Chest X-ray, PA view. Patient: 43 years old, sex M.
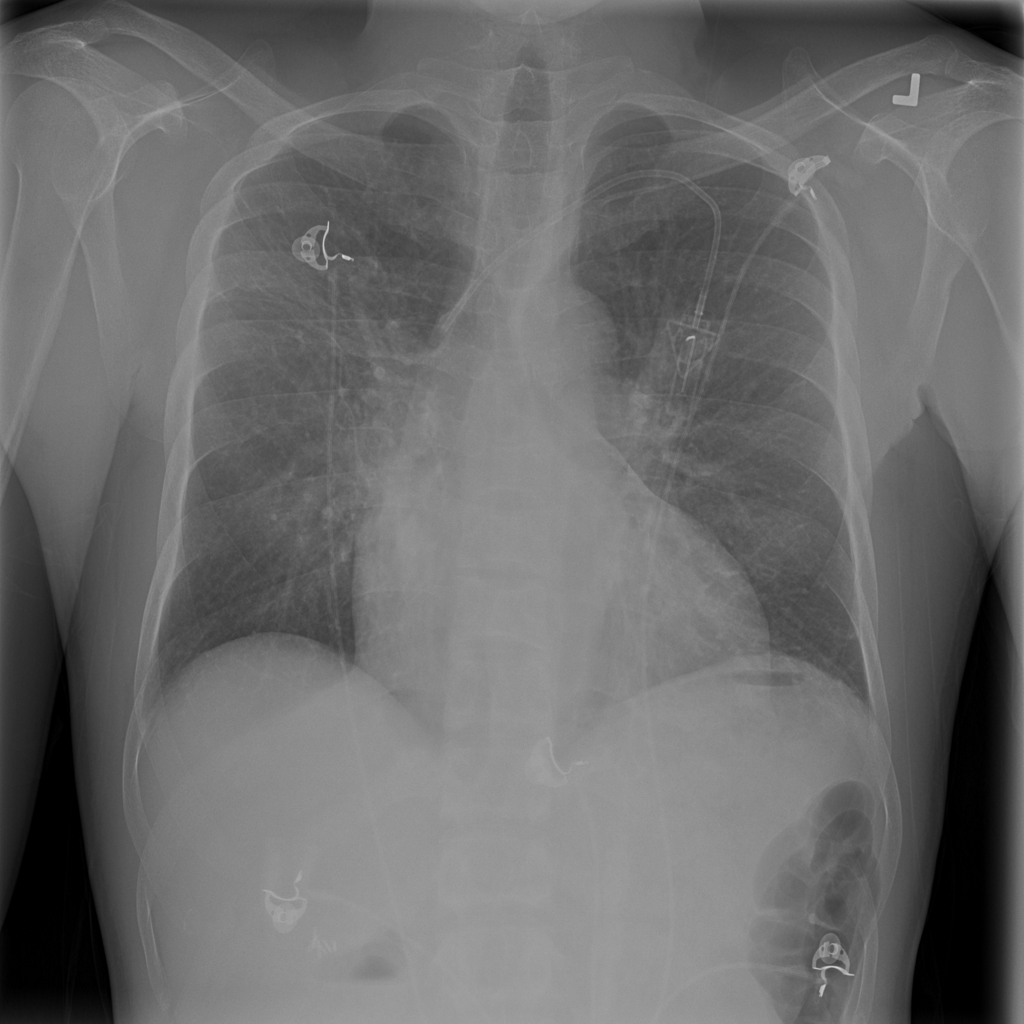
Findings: Edema, Pneumonia